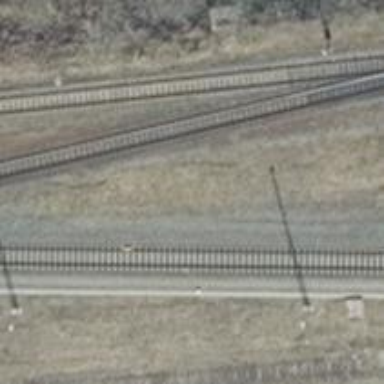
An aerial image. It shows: Abandoned railway yard is depicted.